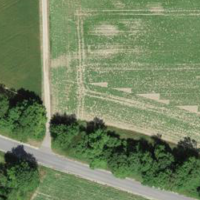
EUNIS habitat code: 52
Species observed at this site:
Scilla bifolia